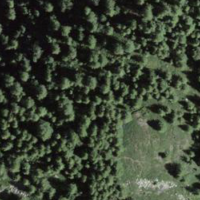
EUNIS habitat code: 43
Species observed at this site:
Vaccinium uliginosum